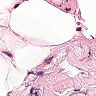
Metastatic tissue present: no